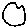
Label: circle